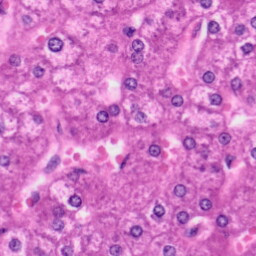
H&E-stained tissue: Liver